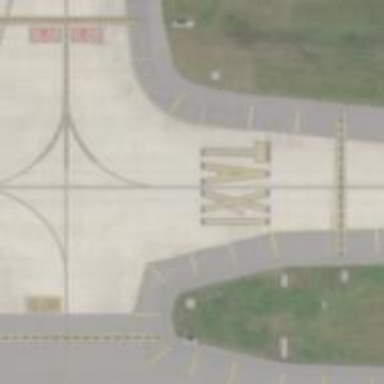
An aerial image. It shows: Image of taxiway at airport.